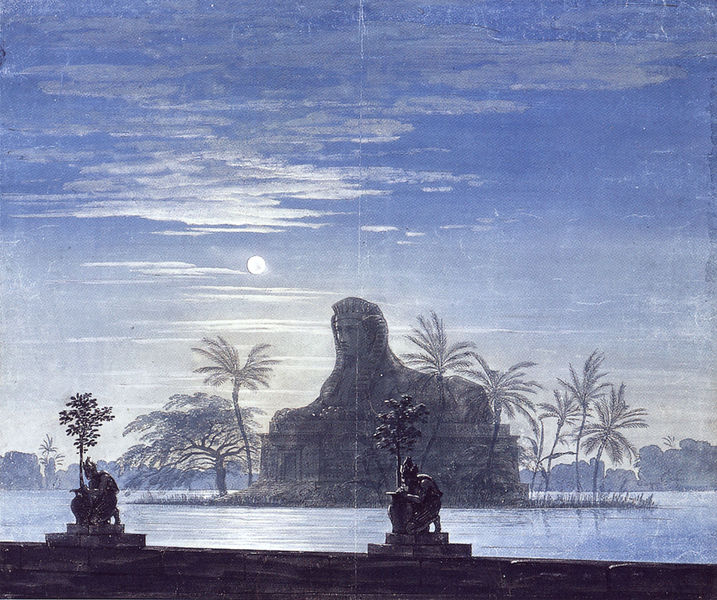
Titel: Zauberflöte, Entwurf zur VII. Dekoration
Künstler: Karl Friedrich Schinkel
Institution: Berlin, Staatliche Museen, Kupferstichkabinett
Schlagwörter: baum, blau, dunkel, himmel, schatten, wasser, wolken, bäume, fluss, landschaft, see, ufer, abend, nacht, sockel, sonne, insel, ruhig, sonnenuntergang, idylle, figuren, treppe, palme, still, abendrot, mond, skulpturen, plastiken, statuen, krieger, palmen, empire, sphinx, ägypten, palm, nil, egypt, spinx, beruhigend, 1800, palmer, egipt, palmern